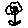
Label: flower